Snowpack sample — Snodgrass Mountain, Crested Butte, Colorado (2/4/25, 12:06 PM MST)
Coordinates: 38.923, -106.968
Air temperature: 35 °F
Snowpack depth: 80 cm
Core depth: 80 cm
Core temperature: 32 °F
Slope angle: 14°, slope face: 78°
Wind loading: low
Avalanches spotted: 0
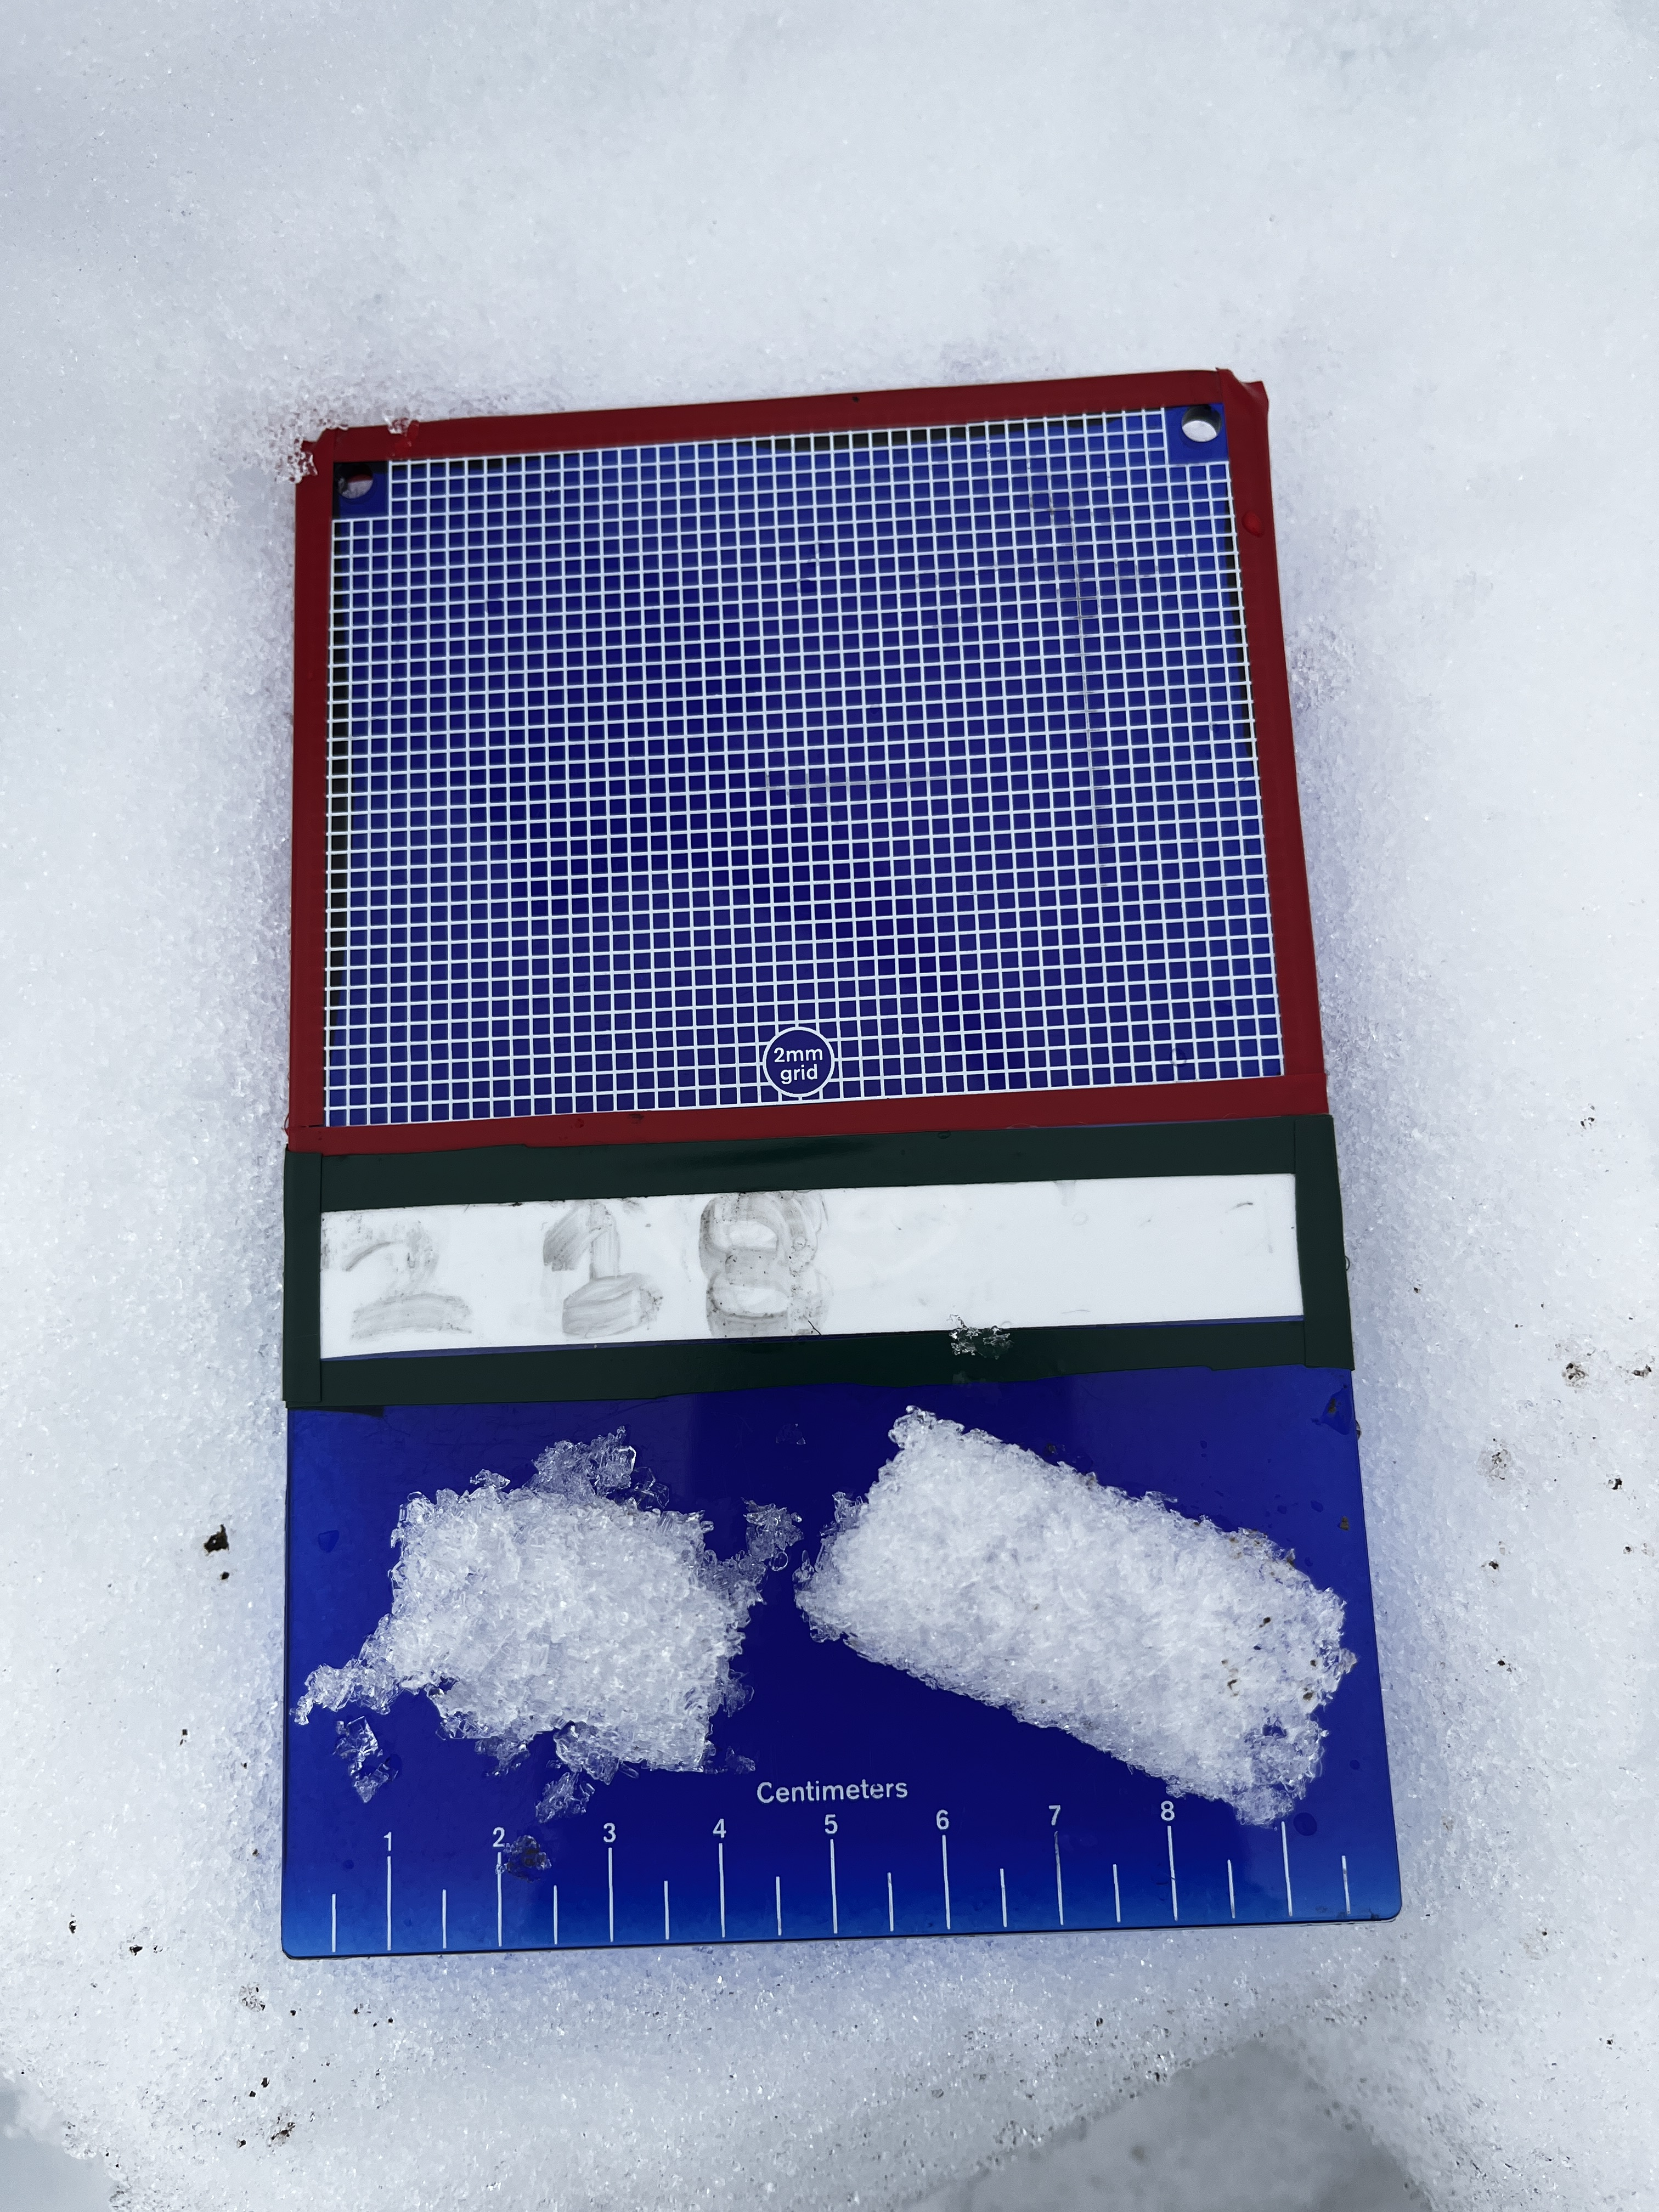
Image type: crystal_card
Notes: No avalanches nearby, unusually warm weather for the last month reported by residents, Collected 25 yards from treeline